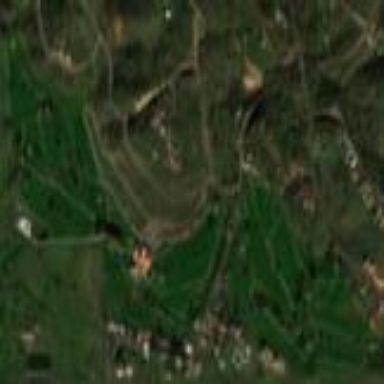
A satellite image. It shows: Golf course surrounded by greenery.